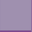
Piece: xx